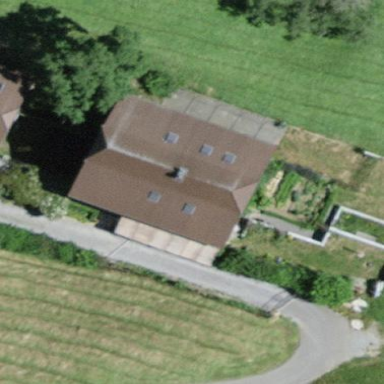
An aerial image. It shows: Farm building.